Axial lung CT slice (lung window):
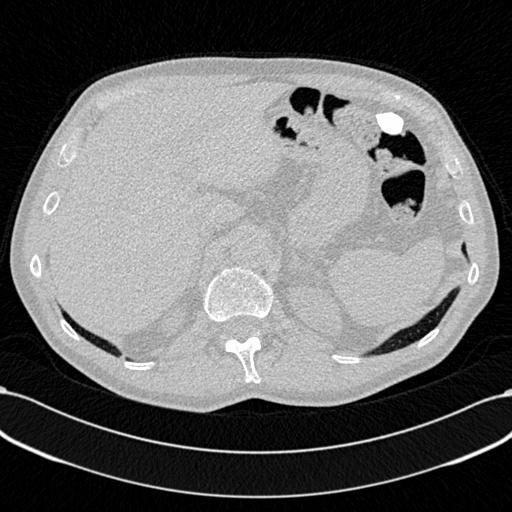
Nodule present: no